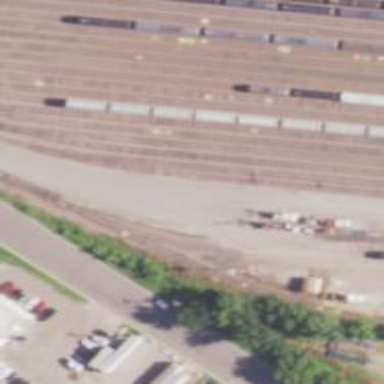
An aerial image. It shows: Rail spur service.